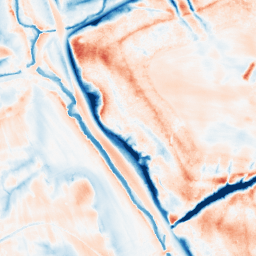
Category: trend_removal
Decomposition family: local_polynomial
Decomposition parameters: window_size: 31
degree: 2
Upsampling method: regularized
Upsampling parameters: scale: 2
lambda_reg: 0.001
Upsampling scale: 2